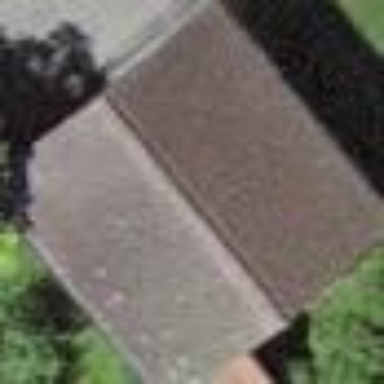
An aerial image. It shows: Garage building.